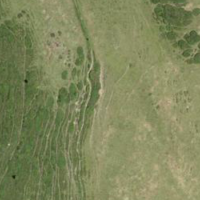
EUNIS habitat code: 26
Species observed at this site:
Viola calcarata